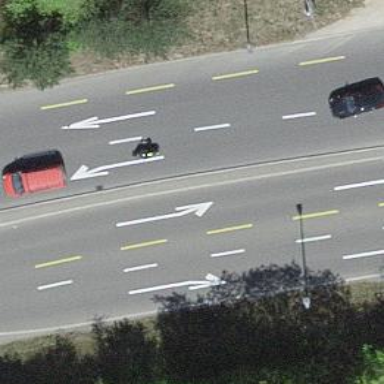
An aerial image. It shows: Primary highway with asphalt surface and designated lane for cyclists.